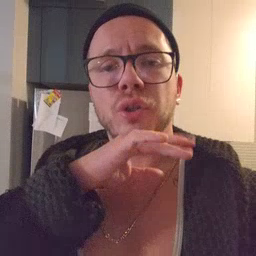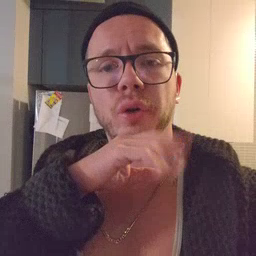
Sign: dirty